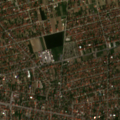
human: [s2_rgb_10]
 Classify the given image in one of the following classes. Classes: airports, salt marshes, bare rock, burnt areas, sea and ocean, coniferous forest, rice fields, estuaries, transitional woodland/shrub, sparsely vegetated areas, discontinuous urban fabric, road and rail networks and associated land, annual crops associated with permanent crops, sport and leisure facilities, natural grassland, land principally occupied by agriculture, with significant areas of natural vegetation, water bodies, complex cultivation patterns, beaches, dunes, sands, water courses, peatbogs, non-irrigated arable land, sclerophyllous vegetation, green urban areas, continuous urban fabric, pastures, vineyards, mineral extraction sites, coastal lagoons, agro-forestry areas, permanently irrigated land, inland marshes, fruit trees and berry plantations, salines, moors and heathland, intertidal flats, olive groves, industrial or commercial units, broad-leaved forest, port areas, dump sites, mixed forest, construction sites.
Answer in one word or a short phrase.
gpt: discontinuous urban fabric, non-irrigated arable land, complex cultivation patterns